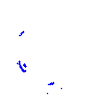
Particle: kaon